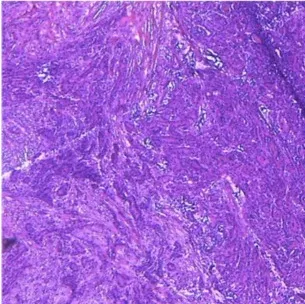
(D) Histopathological examination (HE) staining of PTC, there is a typical cancer nest change in the thyroid gland.
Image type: pathology (h&e)